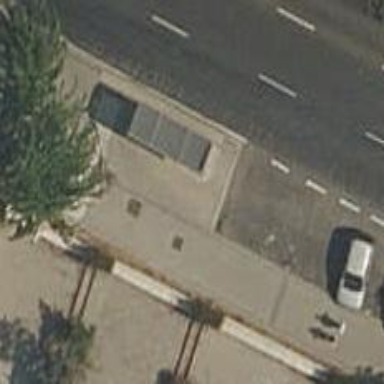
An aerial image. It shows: Bus stop with platform for public transport.